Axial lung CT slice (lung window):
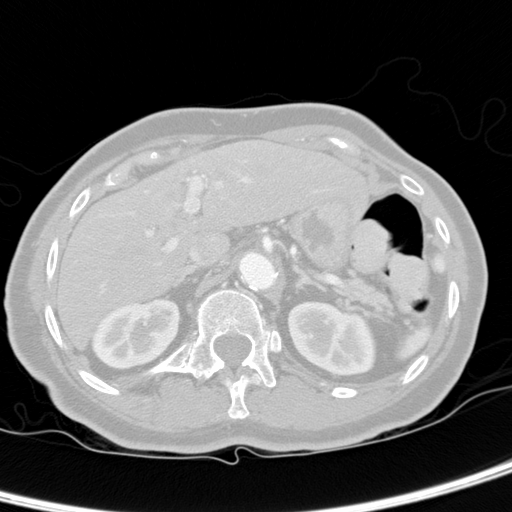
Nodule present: no